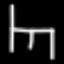
Label: chair